Aerial crown-view tile of a tropical tree (Barro Colorado Island, Panama), acquired 20250915:
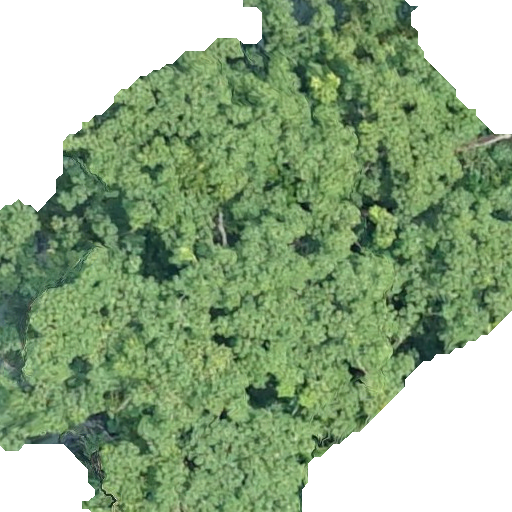
Species: Ceiba pentandra
GBIF accepted scientific name: Ceiba pentandra
Crown area: 323.453 m²